一年级 · 算术
一辆公交车上有 32 名乘客, 在圆明新园下车 8 人, 又上来了 9 人, 这时车上有多少人? (6 分)

口答: 这时车上有 $\square$ 人。
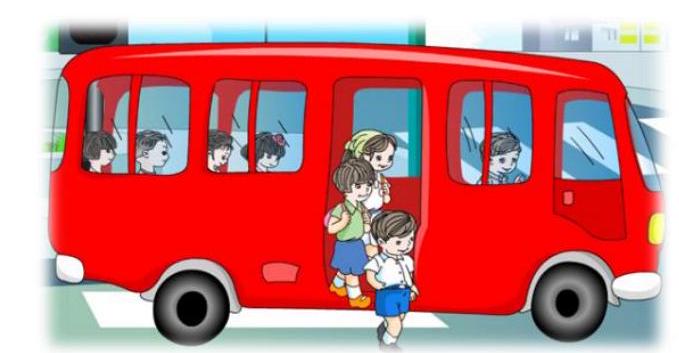
答案: 详解方法一: $32-8+9=33$ (人) …....... 5.5 分【列式 3 分, 结果 2.5 分】方法二: $32-8=24$ (人) $\cdots \cdots \cdots \cdots \cdots 3$ 分【列式 1.5 分, 结果 1.5 分】 $24+9=33$ (人) $\cdots \cdots \cdots \cdots \cdots . . .2 .5$ 分【列式 1 分, 结果 1.5 分】

【两种方法任选其一即可】

$33 \cdots \cdots \cdots \cdots \cdots 0.5$ 分